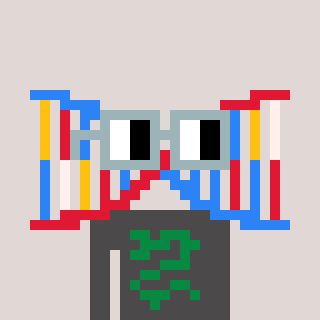
a pixel art character with square dark gray glasses, a dna-shaped head and a grayscale-colored body on a warm background